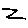
Label: zigzag